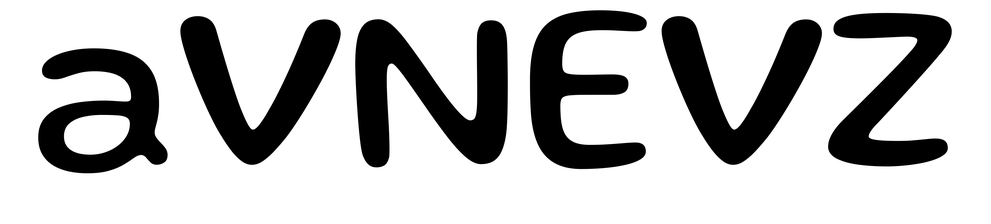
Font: Gluten_Regular